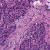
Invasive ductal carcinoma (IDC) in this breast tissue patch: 1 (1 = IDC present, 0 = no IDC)